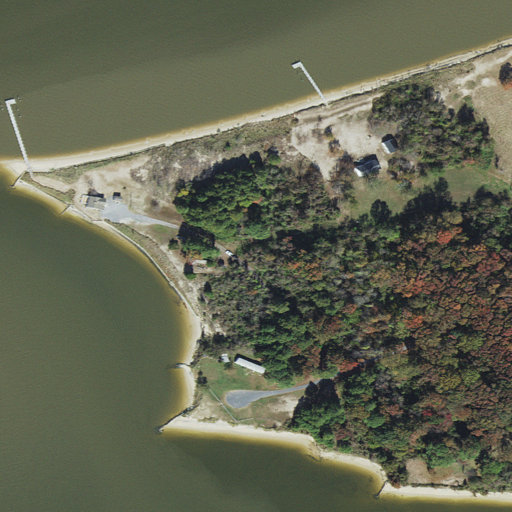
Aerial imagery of cape in Maryland named Fishing Point containing open water, woody wetlands, barren land, cultivated crops, open development, deciduous forest, medium intensity development, evergreen forest, shrub, herbaceous wetlands, mixed forest, and low intensity development